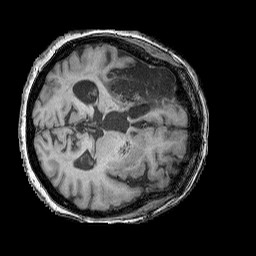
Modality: T1w
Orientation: axial
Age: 71
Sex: female
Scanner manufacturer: siemens
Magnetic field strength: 3 T
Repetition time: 2.25 s
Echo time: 0.00411 s